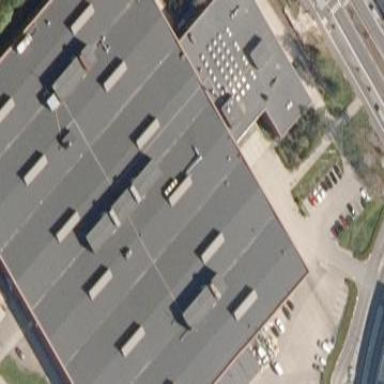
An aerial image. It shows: Industrial building with flat roof.